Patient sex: M
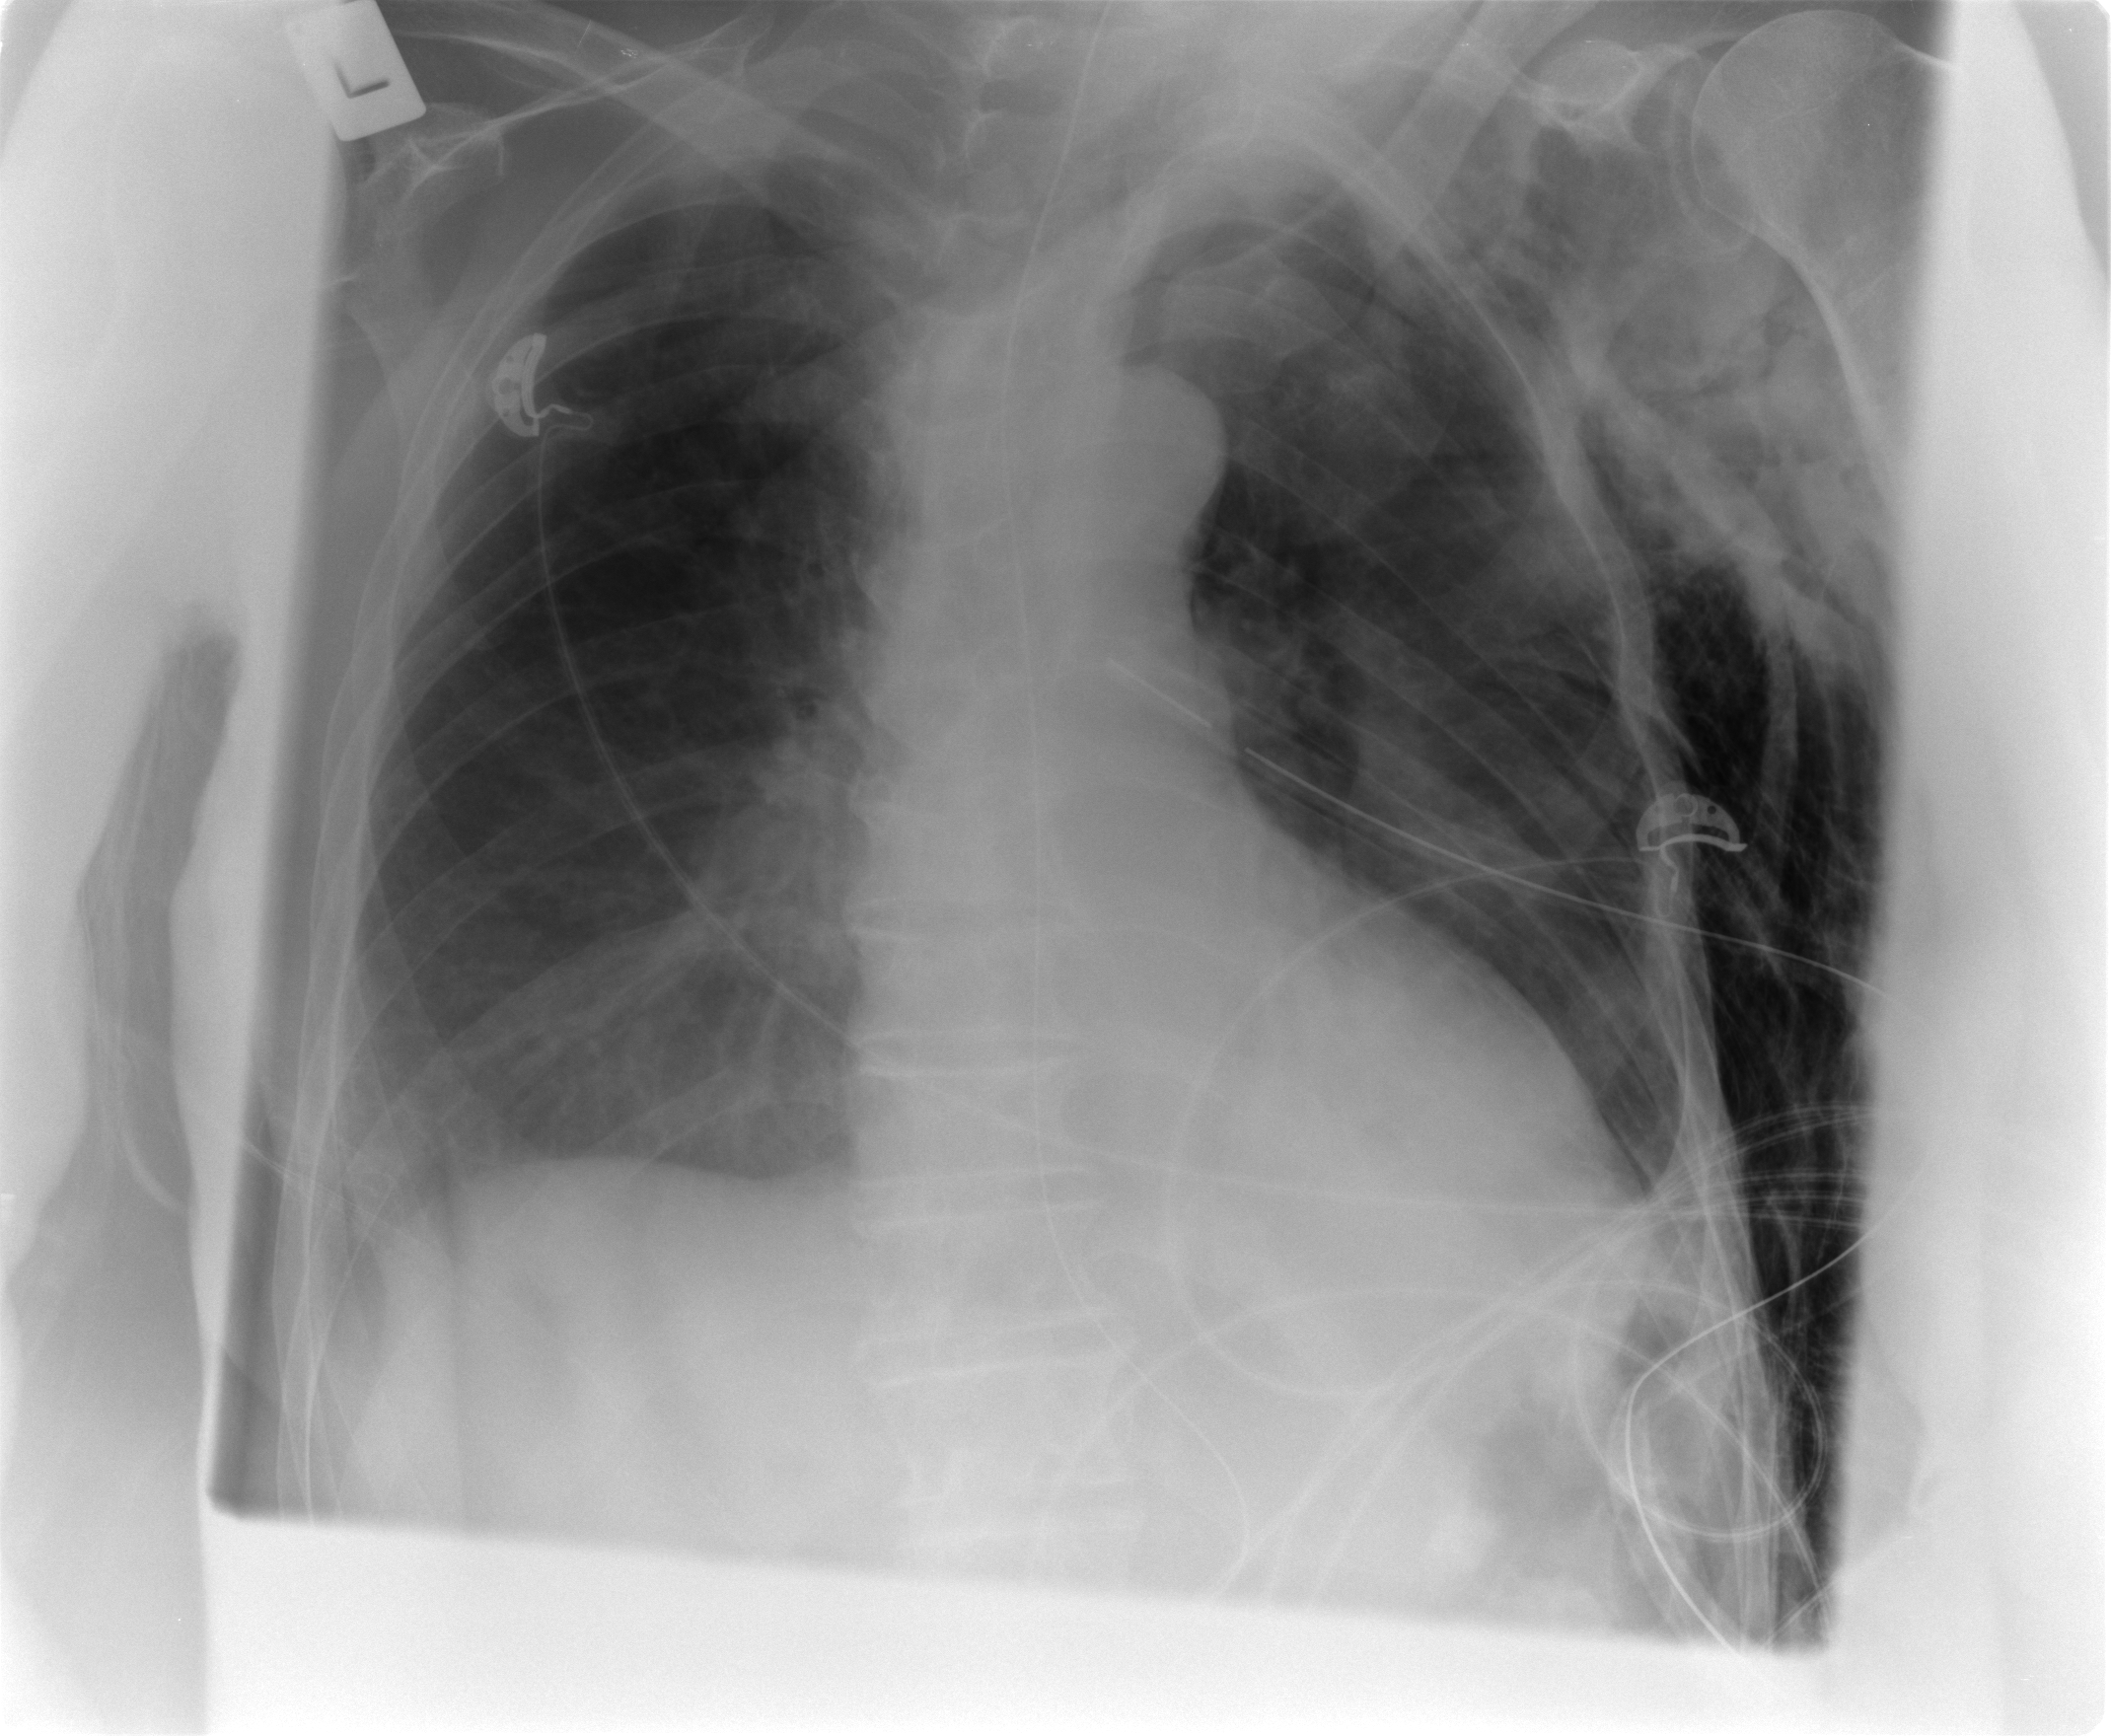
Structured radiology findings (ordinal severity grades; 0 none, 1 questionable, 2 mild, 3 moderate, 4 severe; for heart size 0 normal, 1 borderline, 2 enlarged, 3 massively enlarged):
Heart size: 0
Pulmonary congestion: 0
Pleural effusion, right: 0
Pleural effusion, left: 2
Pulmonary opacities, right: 0
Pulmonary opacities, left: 0
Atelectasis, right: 0
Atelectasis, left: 2